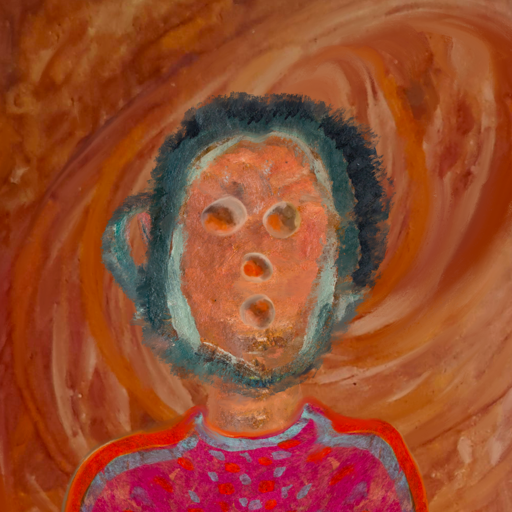
Background: Pious_Lady, Head And Neck Front: Boggyland, Face Front: Rupkatha, Bust: Sisters, Hair Front: Boggyland, Head Accessory: Blank, Second Necklace: Blank, Necklace: Blank, Baby: Blank